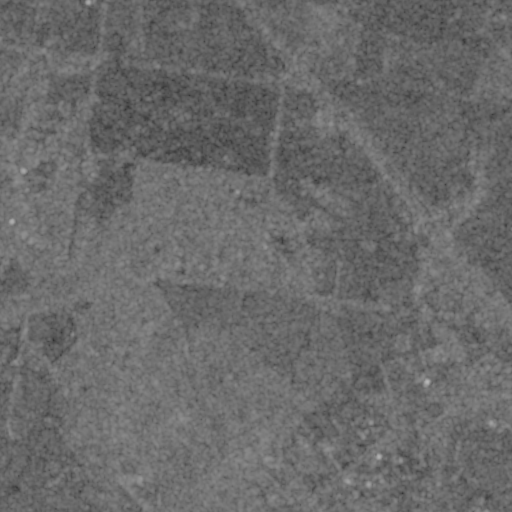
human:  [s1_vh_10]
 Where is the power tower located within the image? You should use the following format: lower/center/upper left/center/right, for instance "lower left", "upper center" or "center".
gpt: The power tower is located in the lower left of the image.
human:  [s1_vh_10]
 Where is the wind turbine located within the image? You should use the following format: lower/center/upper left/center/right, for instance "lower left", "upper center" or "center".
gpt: The wind turbine is located in the upper right of the image.
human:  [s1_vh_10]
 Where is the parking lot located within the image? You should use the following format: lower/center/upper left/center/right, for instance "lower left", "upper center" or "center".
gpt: There is no parking lot in the image.

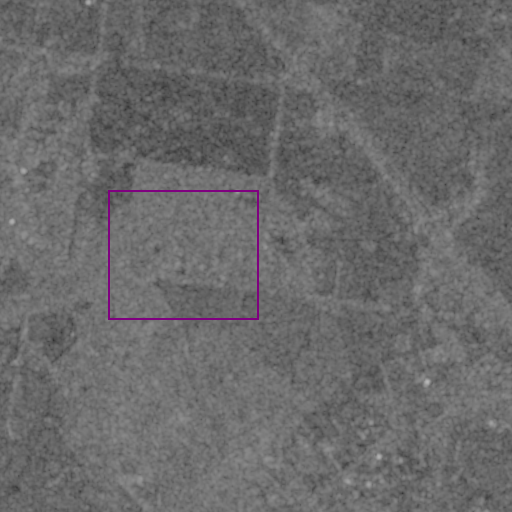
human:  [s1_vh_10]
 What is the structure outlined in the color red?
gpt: There is no red outline.
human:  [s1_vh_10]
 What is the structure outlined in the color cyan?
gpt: There is no structure outlined in cyan.